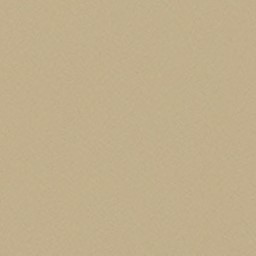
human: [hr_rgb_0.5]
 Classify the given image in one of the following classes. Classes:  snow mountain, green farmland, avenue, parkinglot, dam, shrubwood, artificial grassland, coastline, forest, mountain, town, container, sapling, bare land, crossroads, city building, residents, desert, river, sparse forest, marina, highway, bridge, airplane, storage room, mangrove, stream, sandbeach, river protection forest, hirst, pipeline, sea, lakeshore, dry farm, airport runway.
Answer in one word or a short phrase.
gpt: desert